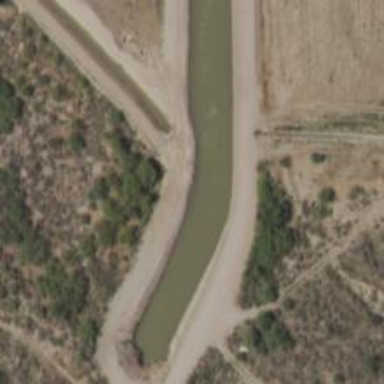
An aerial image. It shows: Culvert tunnel under canal.